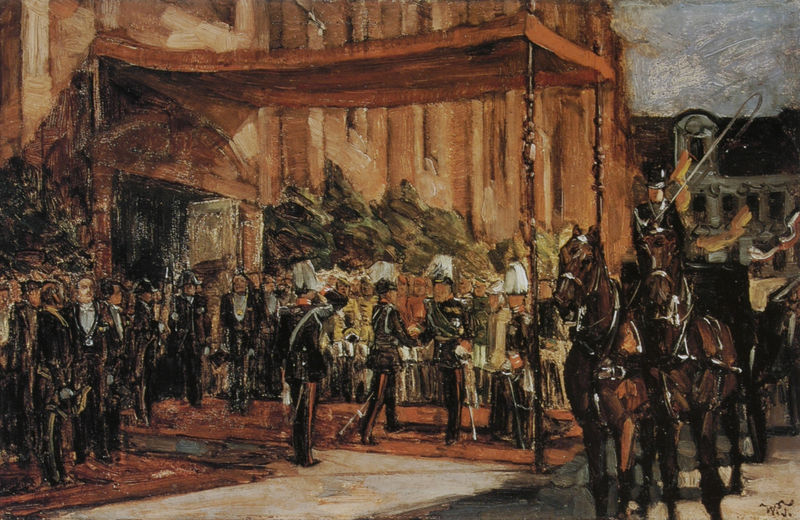
Titel: Studie zur Begrüßung des deutschen Kronprinzen
Künstler: Heinrich Wilhelm Trübner
Standort: Heidelberg
Institution: Kurpfälzisches Museum der Stadt Heidelberg
Schlagwörter: baum, blau, dunkel, feder, gemälde, gruppe, hand, himmel, kämpfer, mann, schatten, weiß, wolken, bäume, frauen, gelb, grün, impressionismus, menschen, stadt, abend, braun, fenster, frankreich, frau, grau, holz, hut, hüte, licht, männer, nacht, orange, paris, schmuck, schwarz, star, straße, tür, ölbild, dach, gebäude, haus, rot, schloss, tier, tiere, weg, beige, fest, masse, teppich, zylinder, anzug, anzüge, feier, wand, architektur, federn, mensch, stehen, bild, signatur, öl, häuser, strauch, gehen, sträucher, stoff, adel, musik, pflanze, pferd, pferde, reiter, beine, blesse, deutschland, federbusch, zaumzeug, bogen, fahnen, fassade, türen, stab, flagge, kette, dächer, tag, kutsche, gewalt, kaiser, könig, soldaten, frack, hotel, duktus, deutsch, menzel, wedel, warten, tor, eingang, außen, stangen, palast, draußen, groß, geschirr, militär, schwert, schwerter, säbel, uniform, uniformen, waffen, ketten, soldat, menschenmasse, kutscher, peitsche, degen, dreispitz, helm, orden, armee, rüstung, pfere, trense, franz, politiker, österreich, portal, helme, stäbe, residenz, leder, wiener, begegnung, empfang, ehre, frei, baldachin, gaube, adelig, prominent, adlon, adolph, adoplf, außenraum, begrüßung, empfangen, feldwebel, freien, kaiserreich, kuschert, medaille, parade, promi, prominenter, promonenter, salut, salutieren, sebel, wichtig, wien, vordach, spalier, preußen, offiziere, schärpen, vorfahrt, kirchenportal, aufstellung, aufmarsch, buschen, defilee, federbuschen, hause, baldaching, mönner, manner, kusche, mensches, baldarin, brazb, ehrenformation